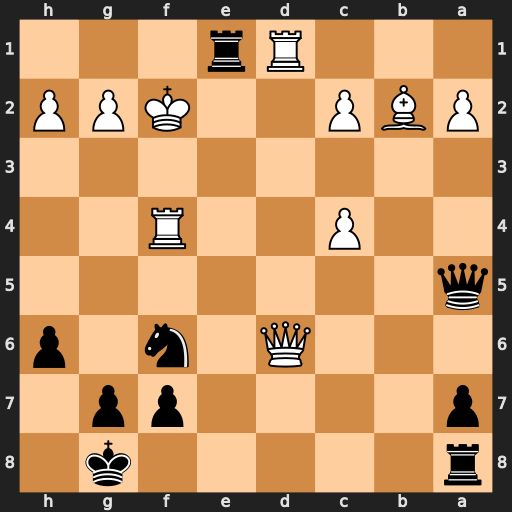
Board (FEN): r5k1/p4pp1/3Q1n1p/q7/2P2R2/8/PBP2KPP/3Rr3
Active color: b
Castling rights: -
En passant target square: -
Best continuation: Ne4+ Rxe4 Rxe4